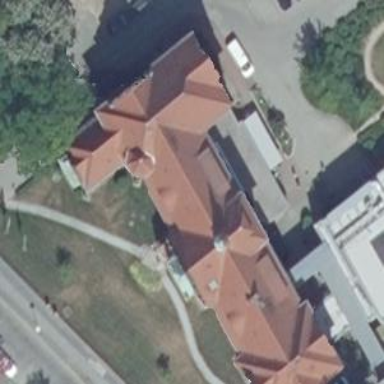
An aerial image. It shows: Beige building with hipped roof tiles.